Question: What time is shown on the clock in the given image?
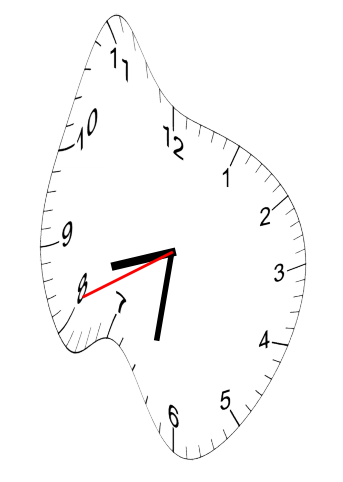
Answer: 08:31:41